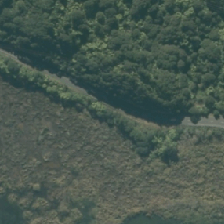
Land cover: herbaceous_freshwater_vege